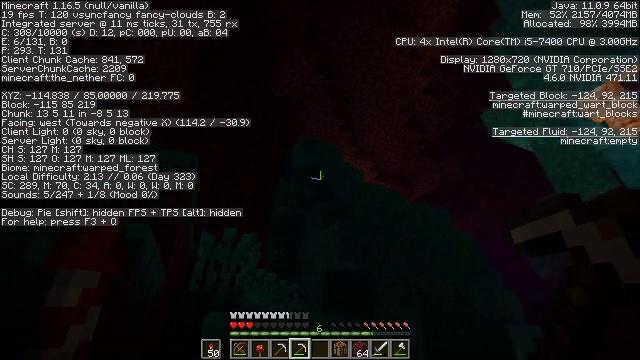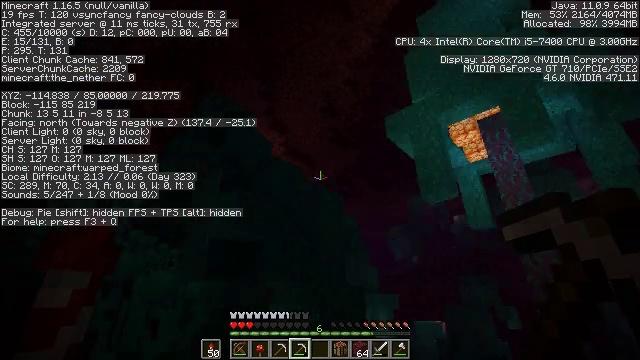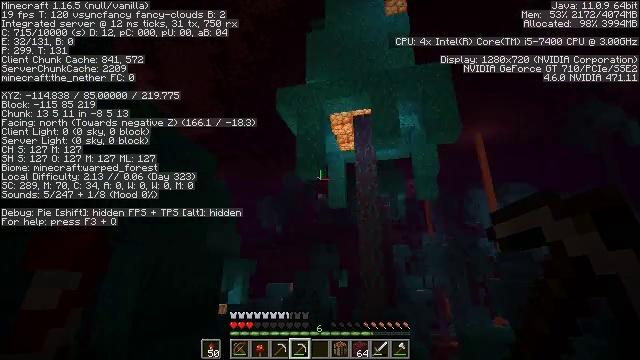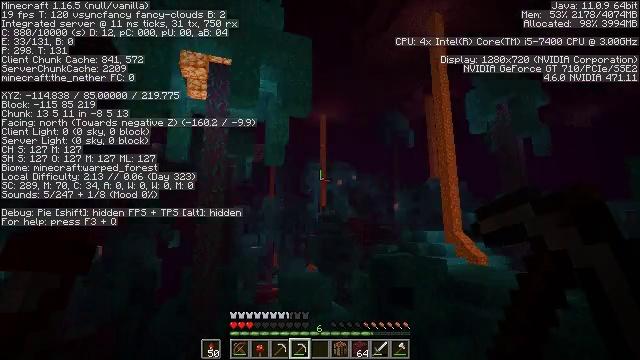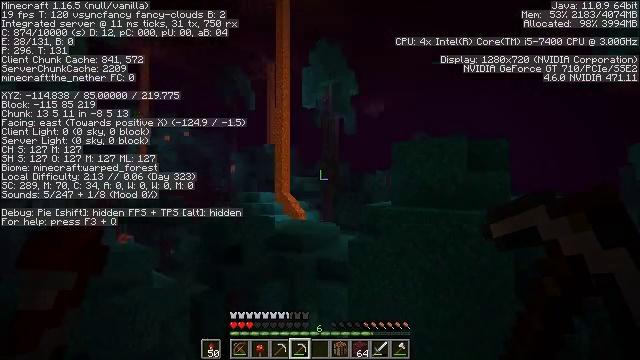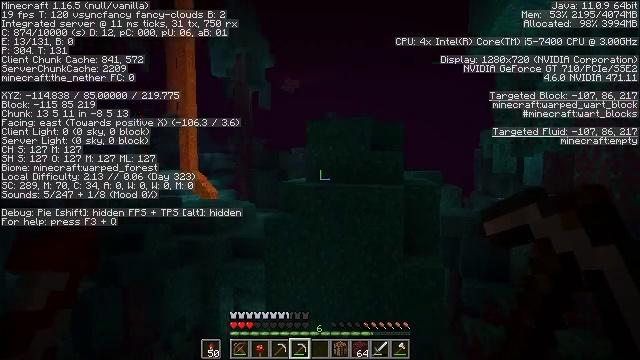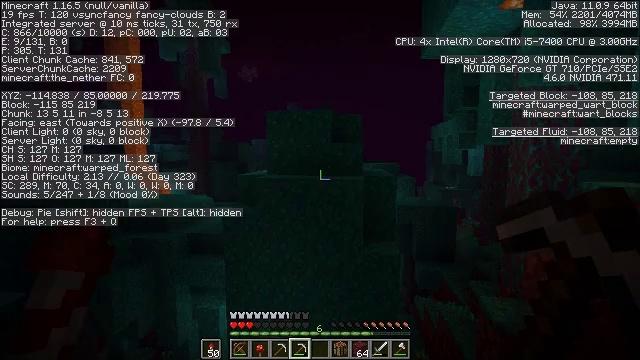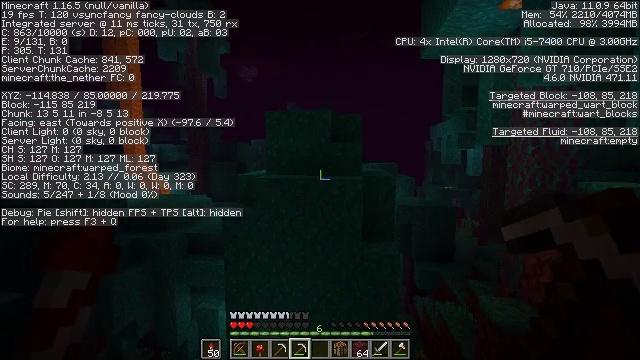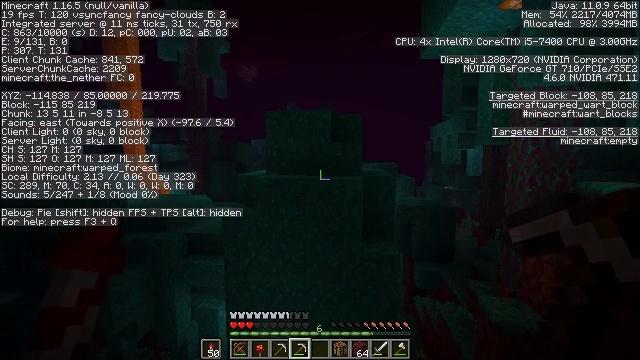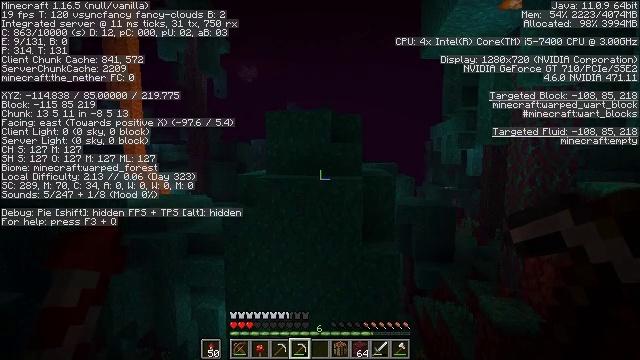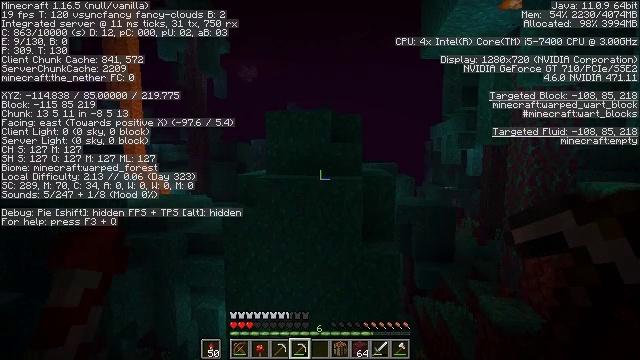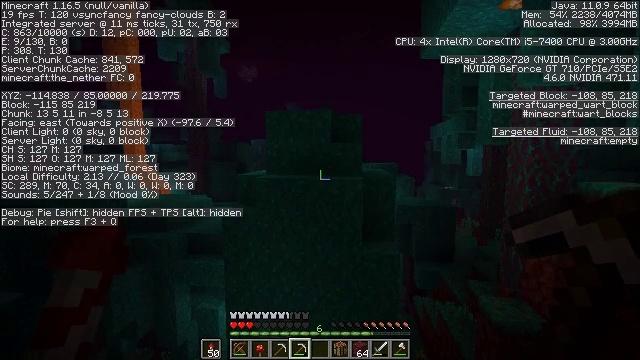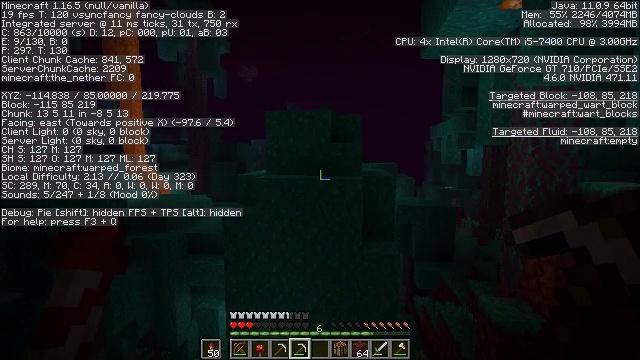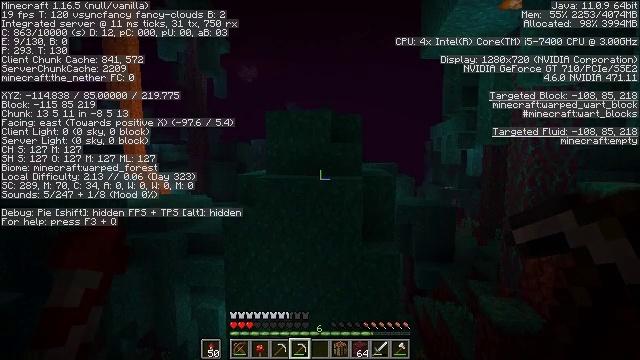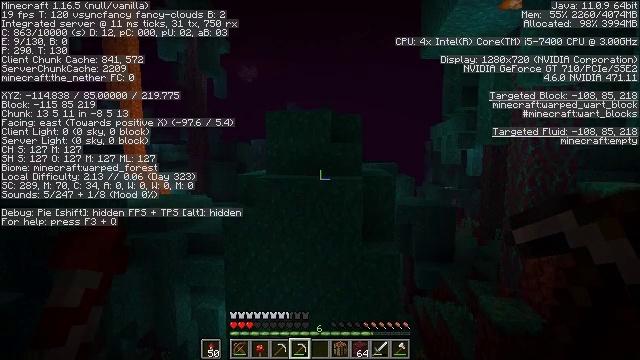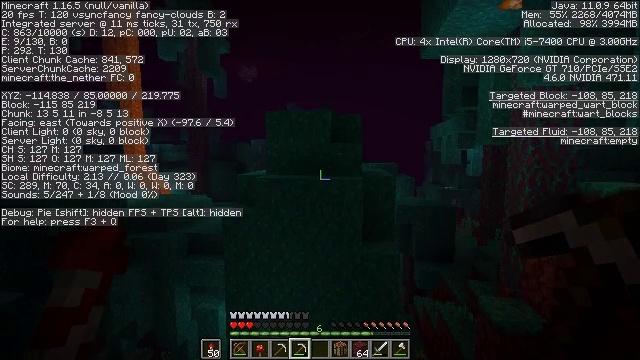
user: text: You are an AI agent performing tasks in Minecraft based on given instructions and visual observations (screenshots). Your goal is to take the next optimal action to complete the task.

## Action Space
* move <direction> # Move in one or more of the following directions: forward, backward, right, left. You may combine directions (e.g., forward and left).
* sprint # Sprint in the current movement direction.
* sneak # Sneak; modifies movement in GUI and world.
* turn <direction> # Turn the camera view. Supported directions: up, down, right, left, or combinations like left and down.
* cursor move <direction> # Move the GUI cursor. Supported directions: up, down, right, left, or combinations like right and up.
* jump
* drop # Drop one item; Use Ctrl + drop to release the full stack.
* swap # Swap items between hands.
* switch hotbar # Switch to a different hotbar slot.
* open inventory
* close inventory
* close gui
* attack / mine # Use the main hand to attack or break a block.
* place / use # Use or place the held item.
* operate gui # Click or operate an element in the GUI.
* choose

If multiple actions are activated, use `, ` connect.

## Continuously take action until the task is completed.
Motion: motion action
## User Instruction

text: Extract nether gold ore from the Netherrack.
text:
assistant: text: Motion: turn right and down
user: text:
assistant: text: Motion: turn right and down
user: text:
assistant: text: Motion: turn right and down
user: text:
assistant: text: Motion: turn right and down
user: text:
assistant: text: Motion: turn right and down
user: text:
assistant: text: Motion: turn right and down
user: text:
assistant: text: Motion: no_op
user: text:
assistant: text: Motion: no_op
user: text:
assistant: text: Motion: no_op
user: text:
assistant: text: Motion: no_op
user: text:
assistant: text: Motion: no_op
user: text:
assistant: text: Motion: no_op
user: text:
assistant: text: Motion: no_op
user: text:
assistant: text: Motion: no_op
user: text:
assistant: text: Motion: no_op
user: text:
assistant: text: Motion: no_op
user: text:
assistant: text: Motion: no_op
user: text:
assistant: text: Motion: no_op
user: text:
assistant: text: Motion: no_op
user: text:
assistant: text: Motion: no_op
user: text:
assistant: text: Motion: turn up
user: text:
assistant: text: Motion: turn up
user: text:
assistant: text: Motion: turn up
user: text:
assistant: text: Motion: no_op
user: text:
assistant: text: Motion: no_op
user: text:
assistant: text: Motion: no_op
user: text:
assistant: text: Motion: no_op
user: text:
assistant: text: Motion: no_op
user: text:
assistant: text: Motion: turn right
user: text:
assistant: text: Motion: turn right and down